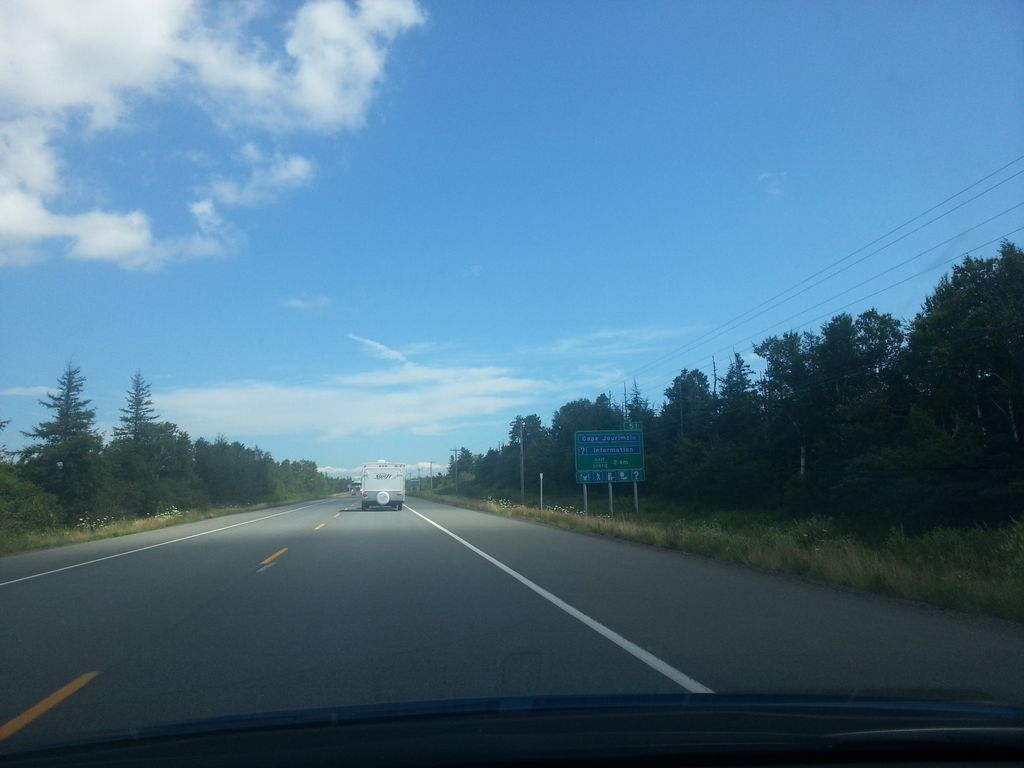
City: charlottetown